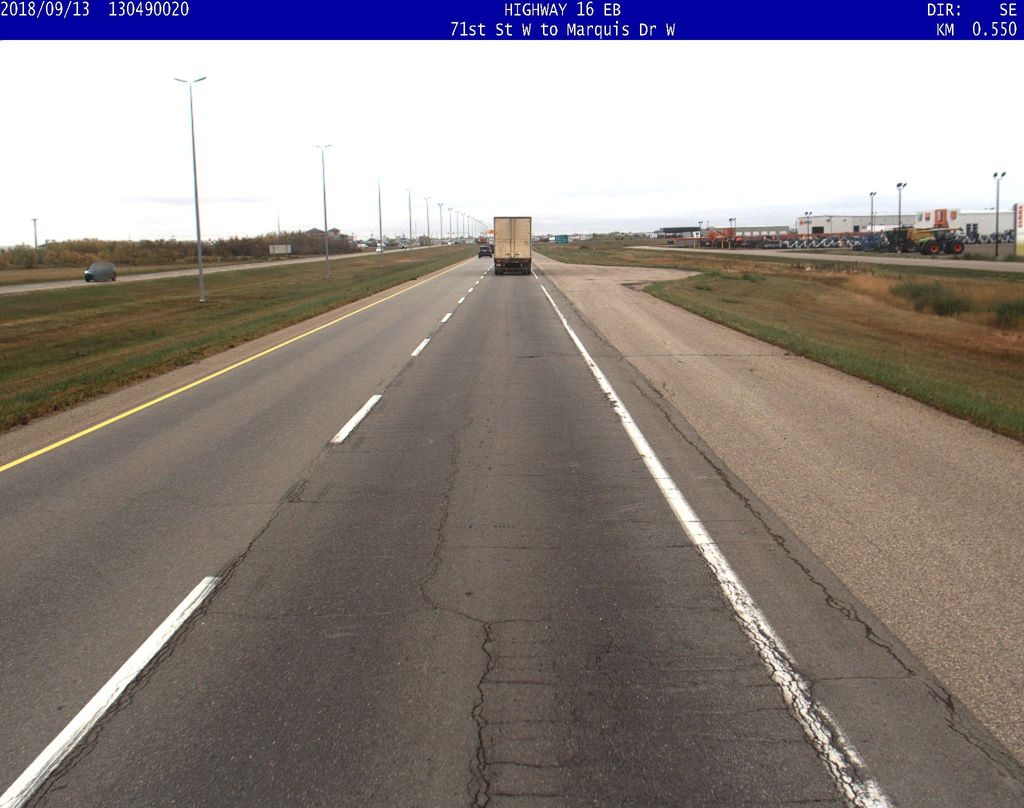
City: saskatoon